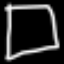
Label: square